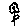
Label: flower